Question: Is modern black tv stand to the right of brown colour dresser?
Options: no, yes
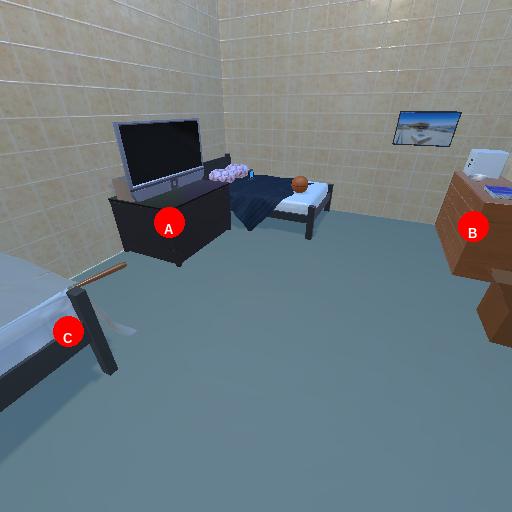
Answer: no